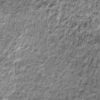
Label: not_dusty